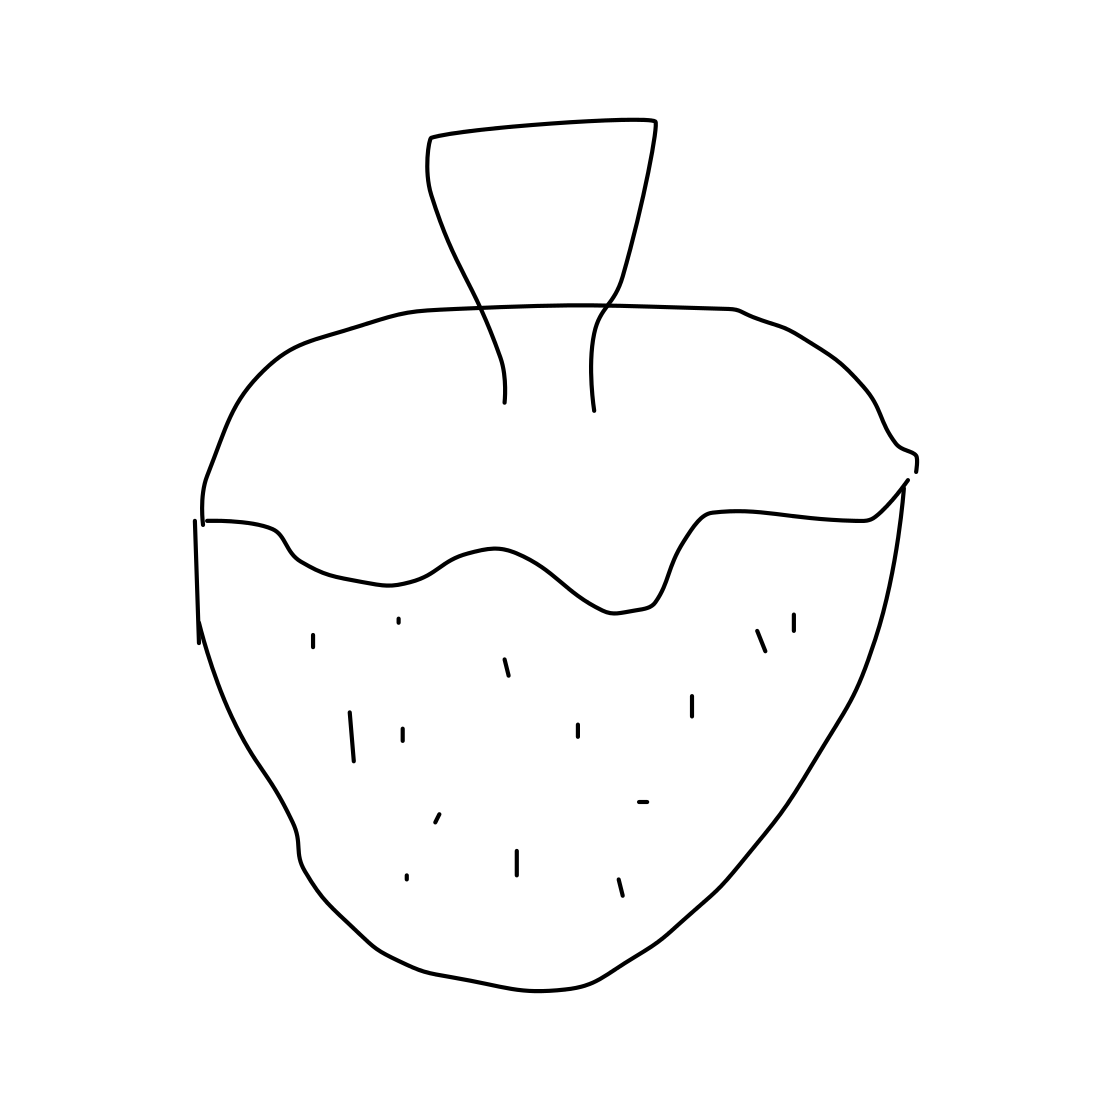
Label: strawberry